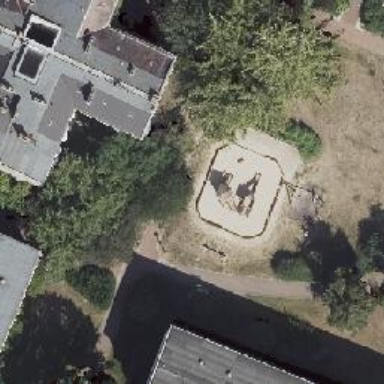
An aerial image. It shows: Playground featuring climbing frame.